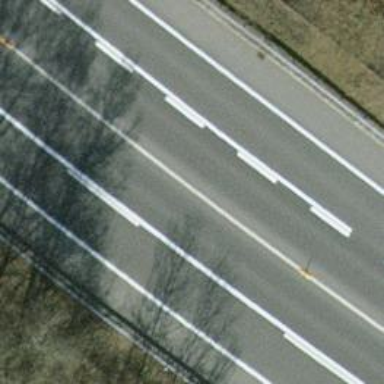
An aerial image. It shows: Asphalt motorway of trunk classification.